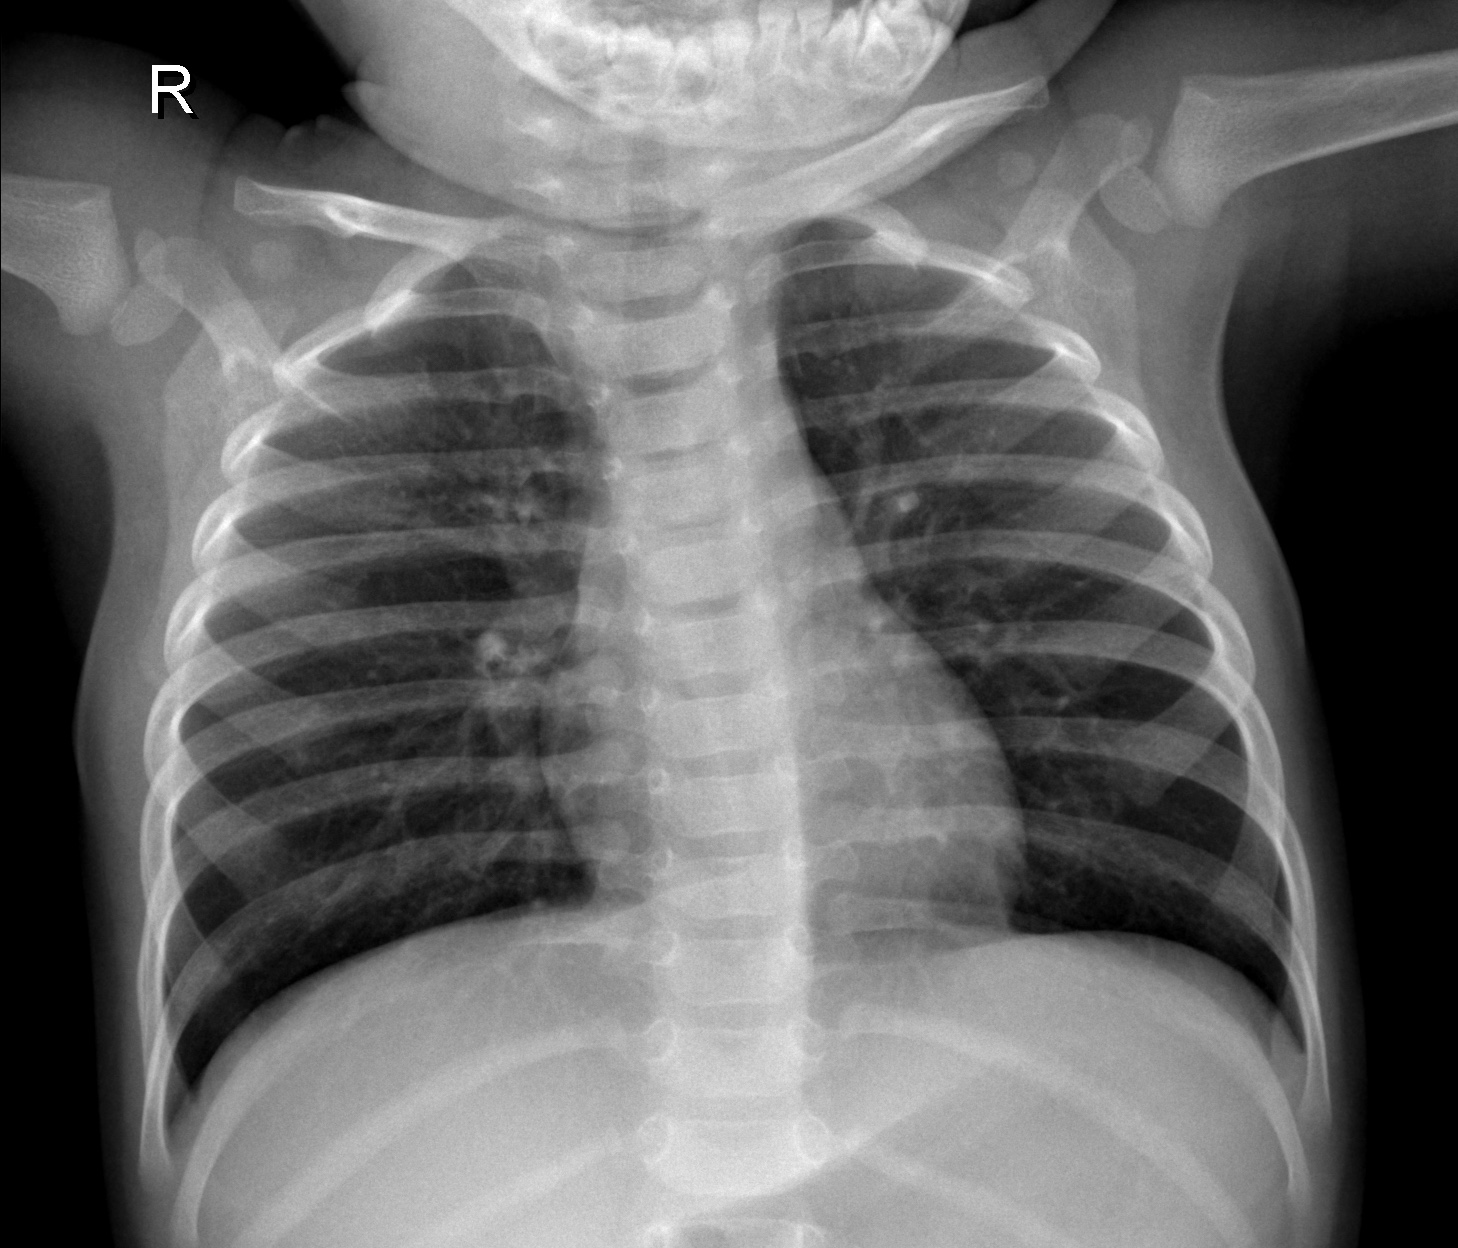
Diagnosis: NORMAL